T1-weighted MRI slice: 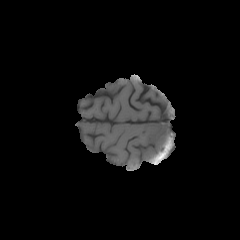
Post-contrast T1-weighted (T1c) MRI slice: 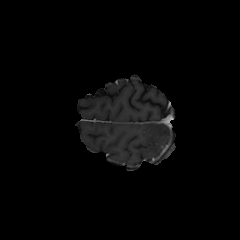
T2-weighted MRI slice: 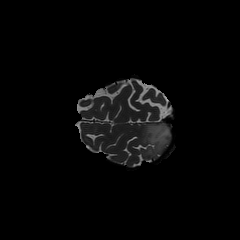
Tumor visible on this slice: yes